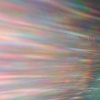
Label: sunburn